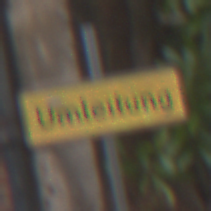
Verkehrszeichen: Umleitungsankuendigung
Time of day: Midday
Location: Outdoor (Urban)
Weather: Overcast
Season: NotSpecified
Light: Natural